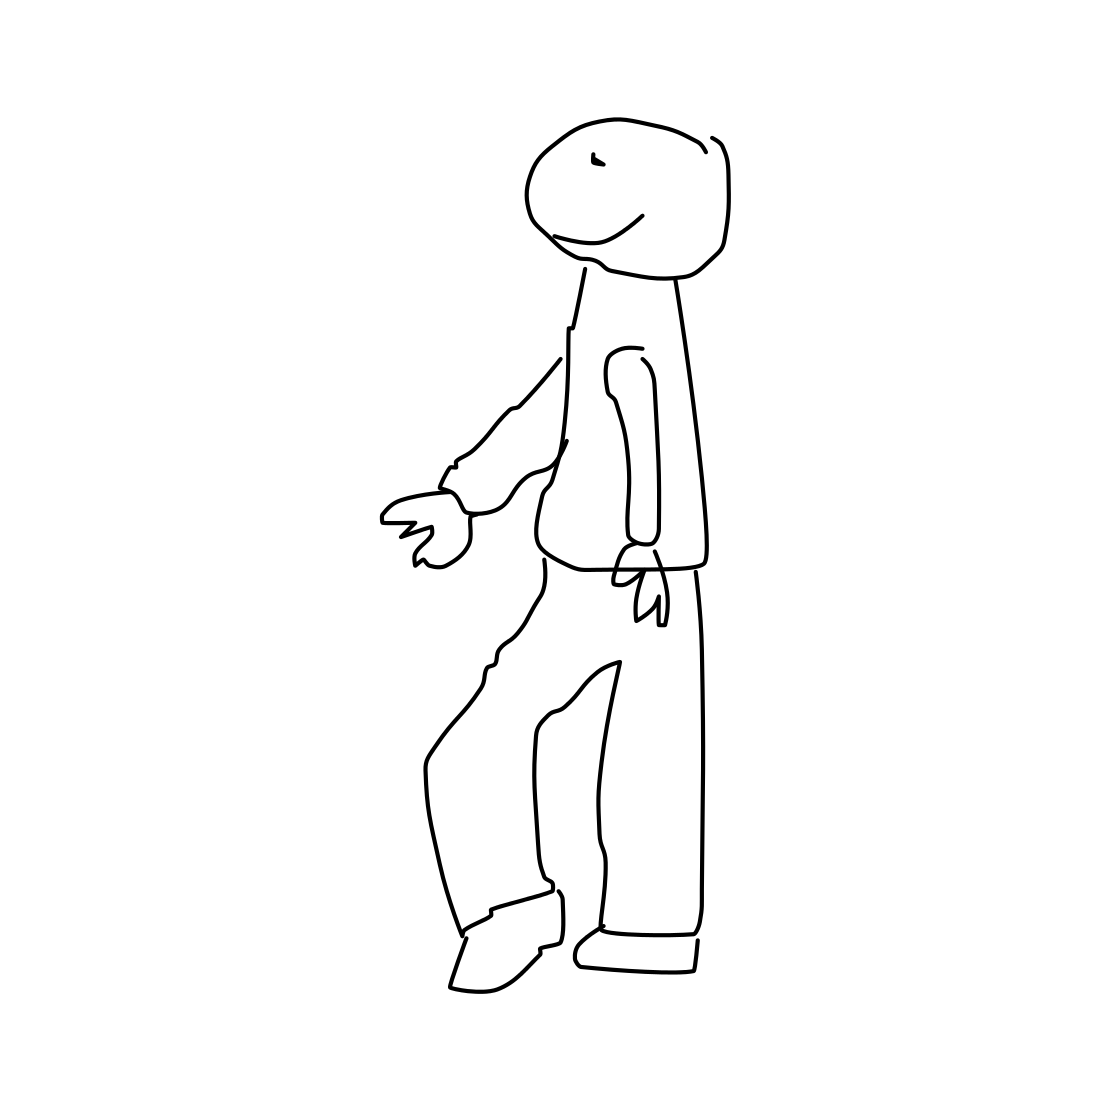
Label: person walking